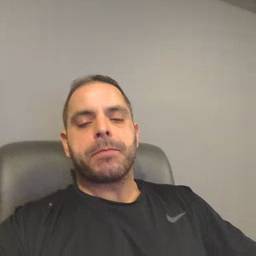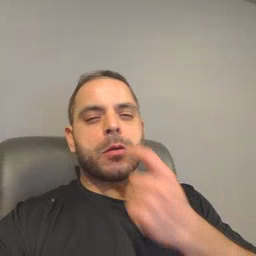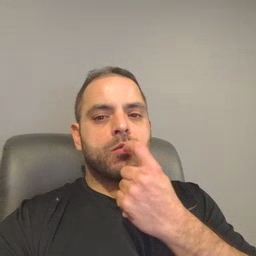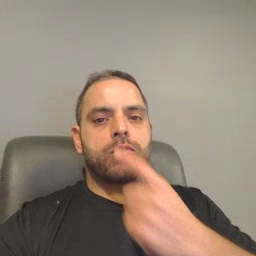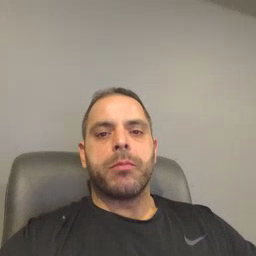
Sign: tooth